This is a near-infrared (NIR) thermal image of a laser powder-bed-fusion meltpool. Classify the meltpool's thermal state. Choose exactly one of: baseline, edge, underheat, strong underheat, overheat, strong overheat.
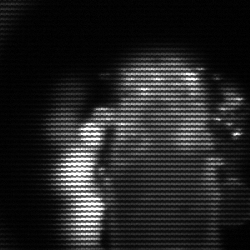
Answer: strong underheat